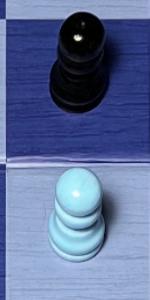
Label: Pawn_White